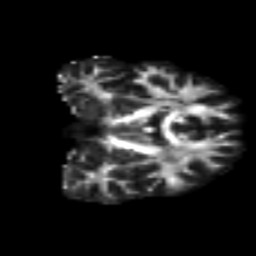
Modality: FA
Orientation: coronal
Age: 25
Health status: ill
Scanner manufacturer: philips
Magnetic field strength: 3 T
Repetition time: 9 s
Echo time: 0.127 s